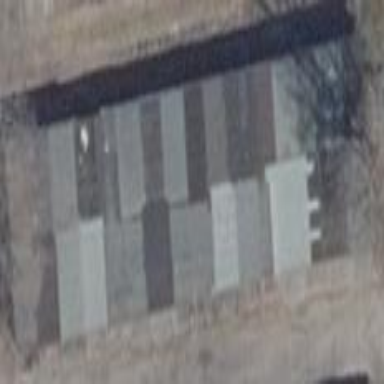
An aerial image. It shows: Group of garages.